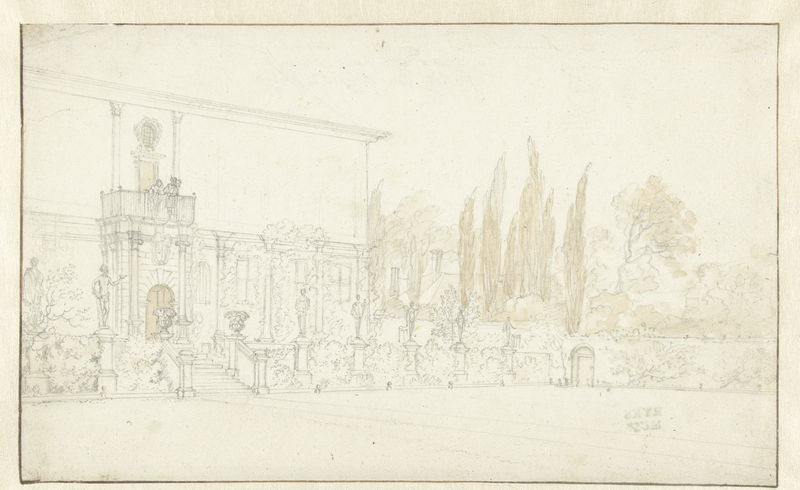
Titel: Huis van Sir Arnold Braams
Künstler: Willem Schellinks
Standort: Amsterdam
Institution: Rijksmuseum
Schlagwörter: maison, esquisse, dessin, classique, aquarelle, orange*, ssquisse